Field crop: maize
Growth stage: 2
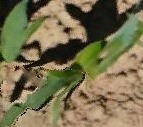
Species: maize